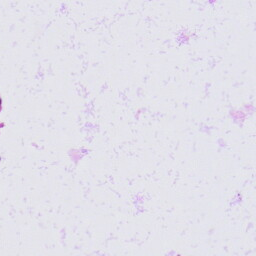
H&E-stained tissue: Skin